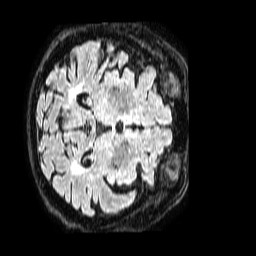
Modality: FLAIR
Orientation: axial
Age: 85
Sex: female
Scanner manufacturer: philips
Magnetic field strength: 1.5 T
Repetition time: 4.8 s
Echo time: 0.3 s